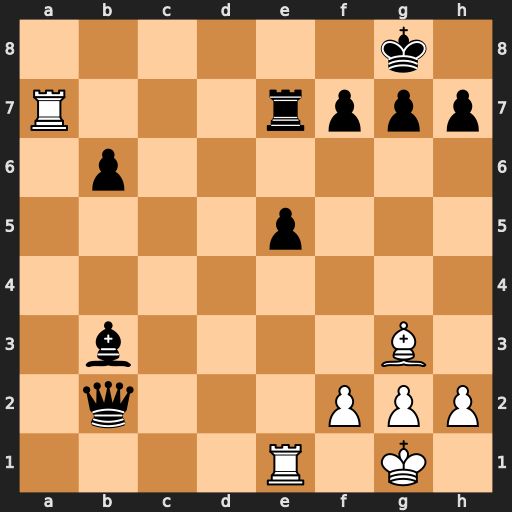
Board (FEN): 6k1/R3rppp/1p6/4p3/8/1b4B1/1q3PPP/4R1K1
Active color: w
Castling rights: -
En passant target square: -
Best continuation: Ra8+ Re8 Rxe8#